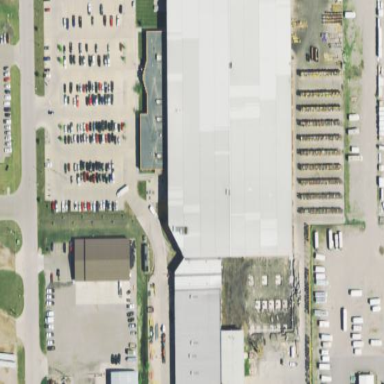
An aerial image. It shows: Industrial building used for manufacturing works.